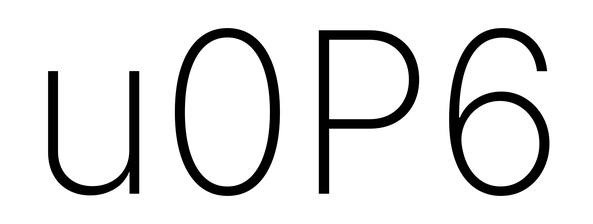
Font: Inter_ExtraLight